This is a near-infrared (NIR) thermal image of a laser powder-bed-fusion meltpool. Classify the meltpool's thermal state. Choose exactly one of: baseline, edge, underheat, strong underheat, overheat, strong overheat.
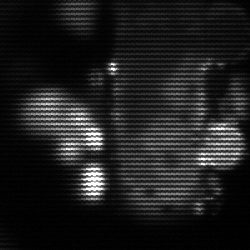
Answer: strong underheat